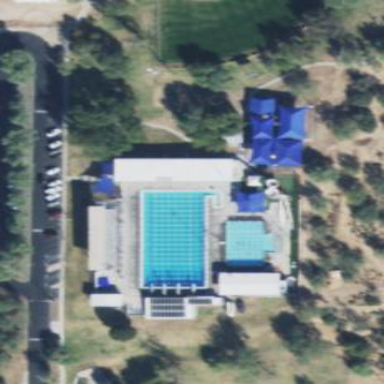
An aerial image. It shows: Sports centre dedicated to swimming activities.